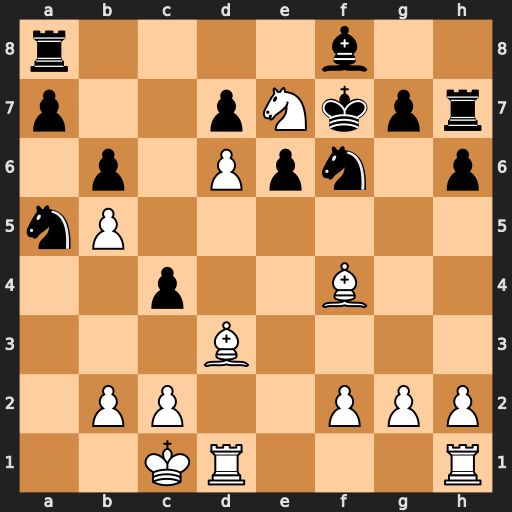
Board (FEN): r4b2/p2pNkpr/1p1Ppn1p/nP6/2p2B2/3B4/1PP2PPP/2KR3R
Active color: w
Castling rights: -
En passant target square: -
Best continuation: Bg6#